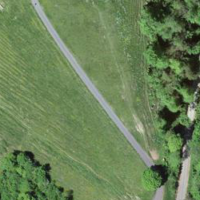
EUNIS habitat code: 24
Species observed at this site:
Cruciata laevipes
Anthriscus sylvestris